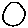
Label: circle